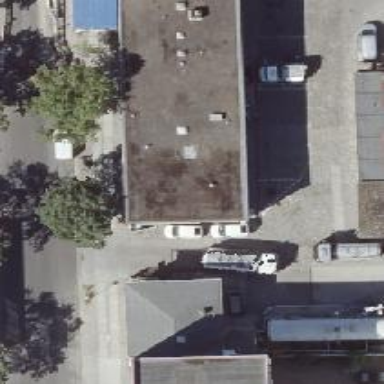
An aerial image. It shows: Gas station.